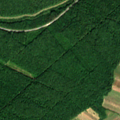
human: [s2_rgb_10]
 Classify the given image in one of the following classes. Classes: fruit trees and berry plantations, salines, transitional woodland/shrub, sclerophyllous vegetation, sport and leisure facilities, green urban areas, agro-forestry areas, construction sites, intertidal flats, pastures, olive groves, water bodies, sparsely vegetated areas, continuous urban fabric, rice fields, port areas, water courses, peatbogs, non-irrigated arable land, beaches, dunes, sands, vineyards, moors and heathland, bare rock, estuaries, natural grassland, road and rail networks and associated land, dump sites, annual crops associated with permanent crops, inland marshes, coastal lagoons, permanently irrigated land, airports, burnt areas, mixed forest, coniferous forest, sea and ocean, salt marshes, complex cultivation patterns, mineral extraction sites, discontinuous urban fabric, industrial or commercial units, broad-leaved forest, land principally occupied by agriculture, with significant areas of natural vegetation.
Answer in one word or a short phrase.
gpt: non-irrigated arable land, complex cultivation patterns, broad-leaved forest